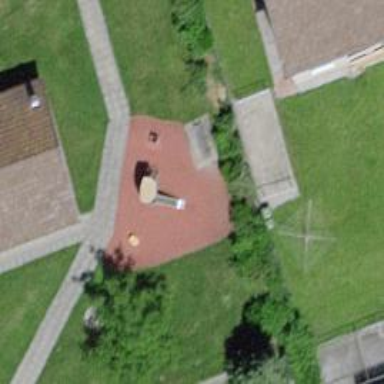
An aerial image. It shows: Playground featuring slide.